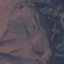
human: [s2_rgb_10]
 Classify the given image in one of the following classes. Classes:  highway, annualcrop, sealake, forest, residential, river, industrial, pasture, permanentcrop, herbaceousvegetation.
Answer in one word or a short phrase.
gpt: HerbaceousVegetation